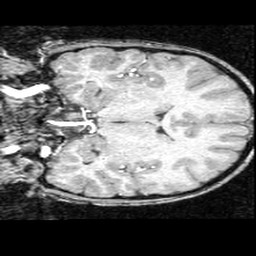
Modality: T1w
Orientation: coronal
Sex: male
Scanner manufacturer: ge
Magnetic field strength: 1.5 T
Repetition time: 21 s
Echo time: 0.008 s